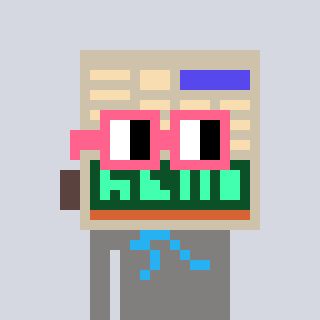
a pixel art character with square pink glasses, a calculator-shaped head and a bluegrey-colored body on a cool background